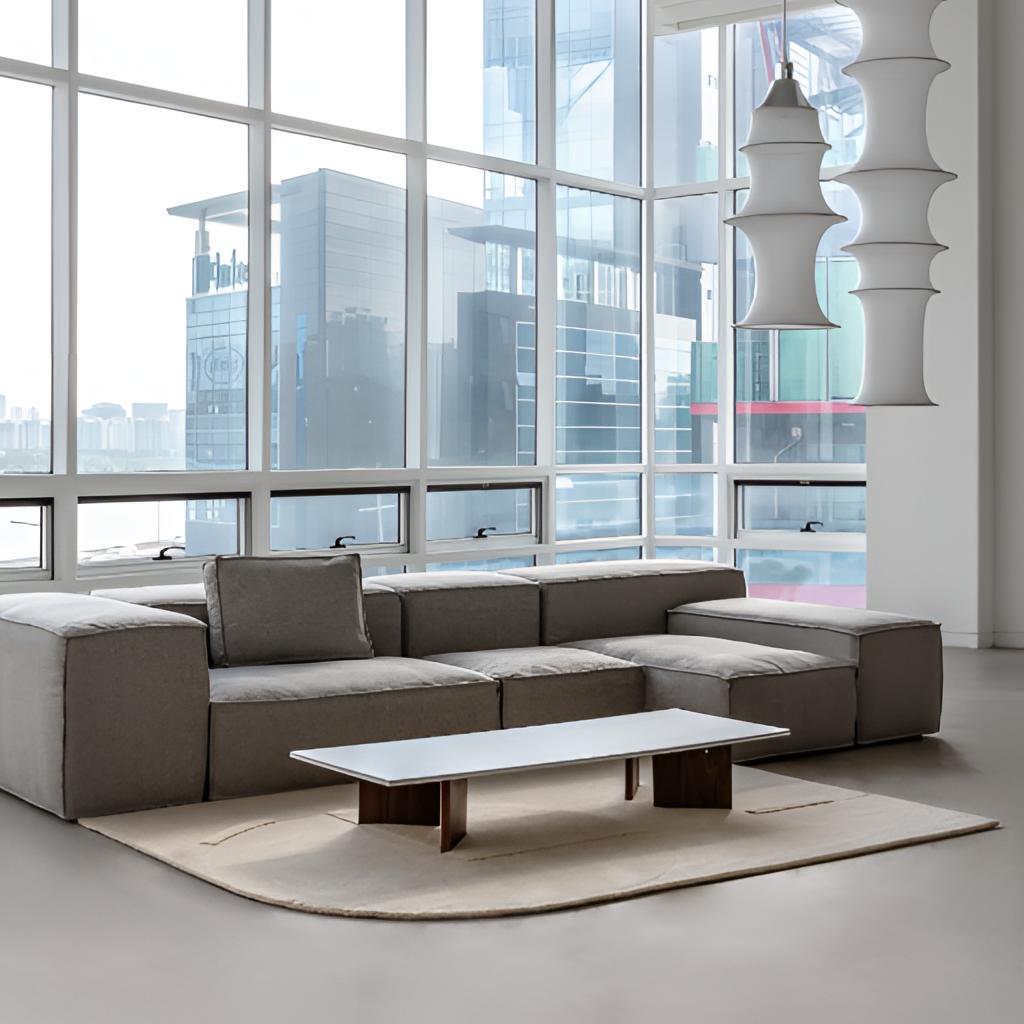
gray fabric sectional sofa, living room, paint wallpaper, with solid pattern, gray concrete flooring, with smooth pattern, modern